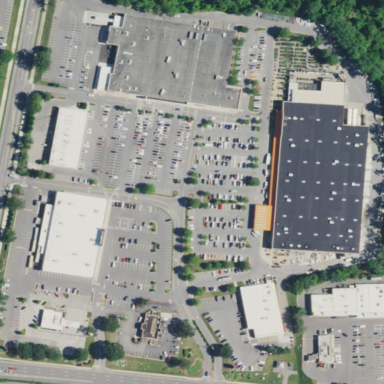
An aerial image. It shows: Retail area.